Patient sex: M
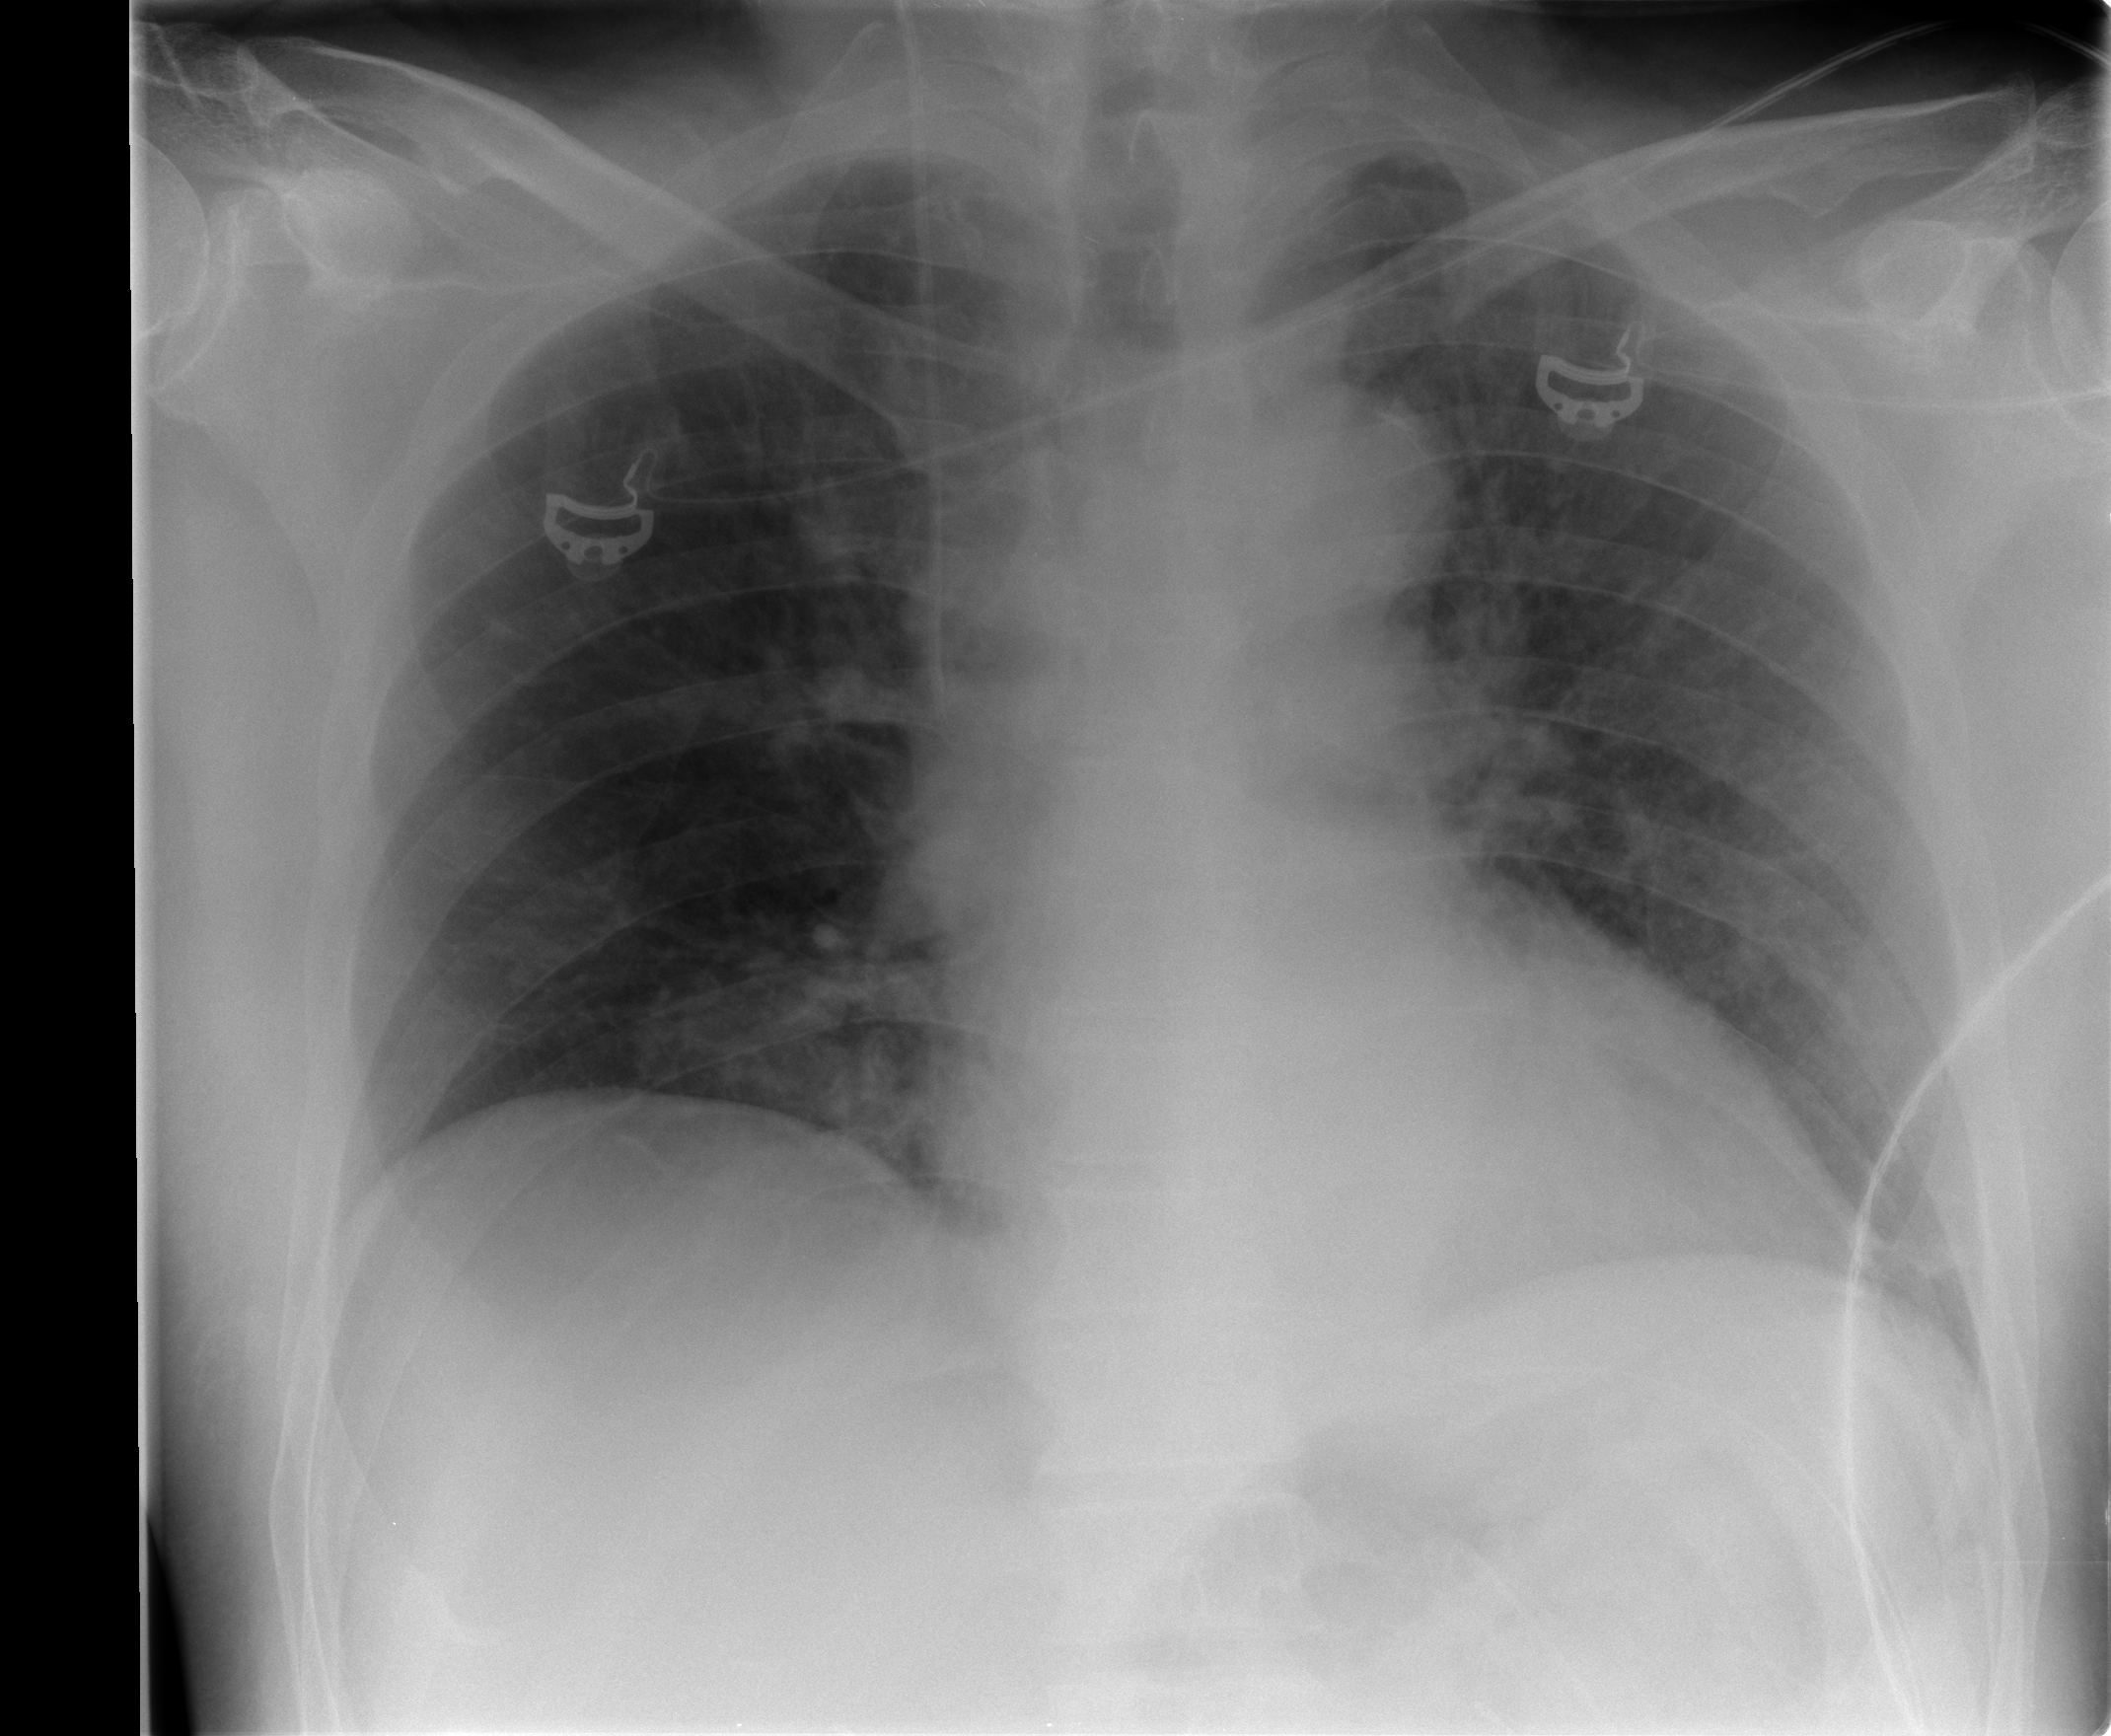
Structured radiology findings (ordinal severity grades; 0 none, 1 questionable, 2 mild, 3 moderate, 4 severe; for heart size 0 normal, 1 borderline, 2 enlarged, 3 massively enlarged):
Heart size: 2
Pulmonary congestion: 2
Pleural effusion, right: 0
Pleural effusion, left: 0
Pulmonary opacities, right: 0
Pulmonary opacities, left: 0
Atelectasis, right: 0
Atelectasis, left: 0